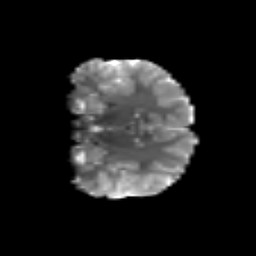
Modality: T2w
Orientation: coronal
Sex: male
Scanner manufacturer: siemens
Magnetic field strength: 3 T
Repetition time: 5 s
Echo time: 0.071 s